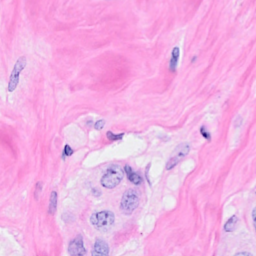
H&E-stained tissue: Breast